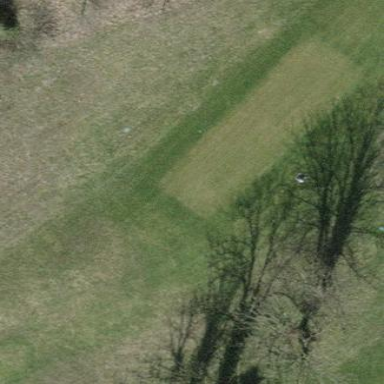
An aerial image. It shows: Golf tee.